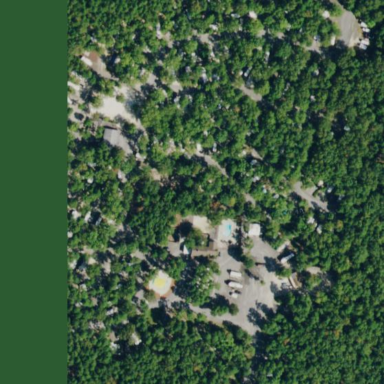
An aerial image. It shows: Campsite designated for tourism.